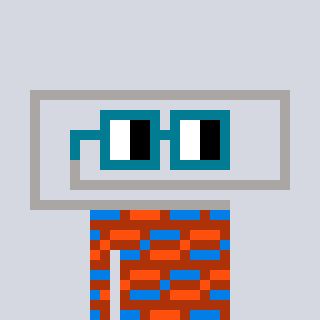
a pixel art character with square dark green glasses, a paperclip-shaped head and a hotbrown-colored body on a cool background